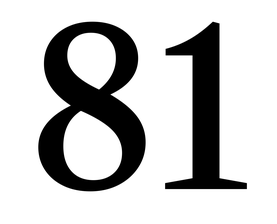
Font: LibreCaslonText_Medium